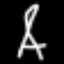
Label: The Eiffel Tower